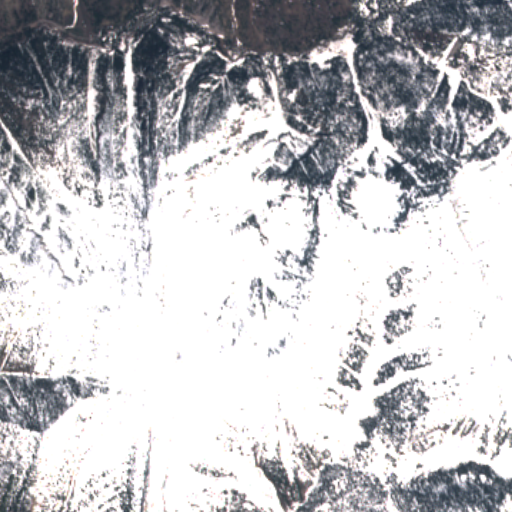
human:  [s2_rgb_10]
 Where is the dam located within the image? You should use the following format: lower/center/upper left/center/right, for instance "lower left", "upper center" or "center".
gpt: The dam is located in the upper center of the image.
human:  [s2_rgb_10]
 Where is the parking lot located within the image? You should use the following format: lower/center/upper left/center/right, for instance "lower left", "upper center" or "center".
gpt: The parking lot is located in the upper center of the image.
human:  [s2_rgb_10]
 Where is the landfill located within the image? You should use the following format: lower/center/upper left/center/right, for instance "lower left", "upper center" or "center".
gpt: There is no landfill in the image.